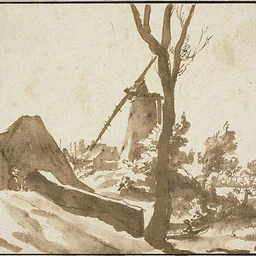
Title: Windmill Near the Hague
Artist: Jan de Bisschop
Caption: windmill near the hague, ink or chalk wash, paper (fiber product), ink, coating (material), wash, drawings (visual works), prints and drawing, jan de bisschop, a work made of pen and brown ink and brush and brown wash, on ivory laid paper, perimeter mounted to blue-gray laid paper, drawing and watercolor, prints and drawings, art institute of chicago